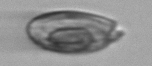
Label: Katodinium_or_Torodinium